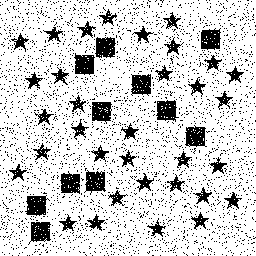
Squares: 11
Triangles: 0
Stars: 33
Total shapes: 44